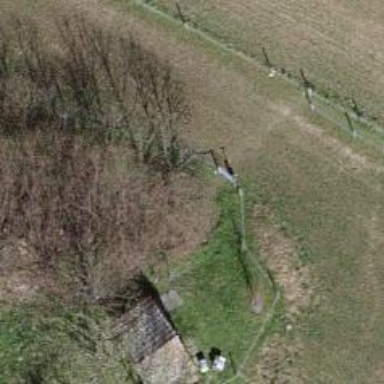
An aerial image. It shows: Kissing gate.